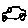
Label: car